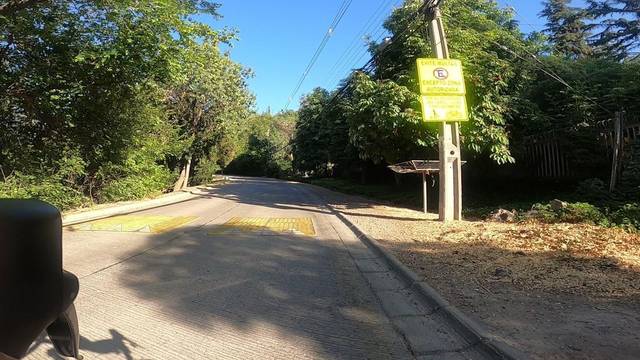
Region: Chile
Coordinates: -33.368, -70.556